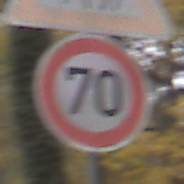
Verkehrszeichen: Geschwindigkeit70
Zusatzzeichen oben: ReiterRechts
Umgebung: Outdoor, Nature
Tageszeit: MorningAfternoon
Wetter: Overcast
Licht: Natural
Jahreszeit: Autumn
Kontrast: LowContrast